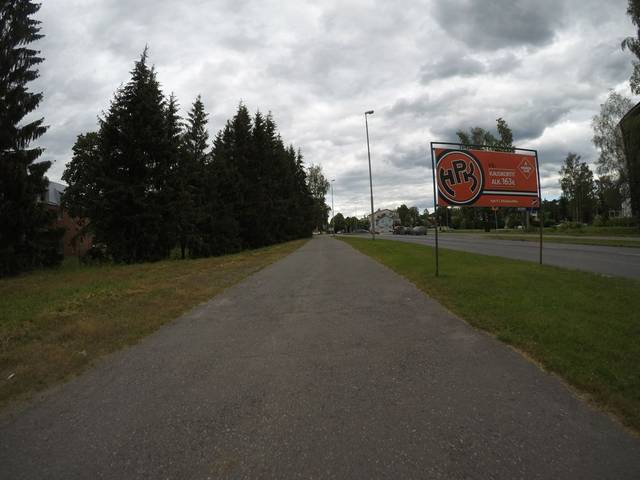
Region: Finland
Coordinates: 60.991, 24.438